Interaction volume radius: 10 \u00c5
Interaction volume height: 25 \u00c5
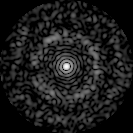
Disorder parameter: 0.8469